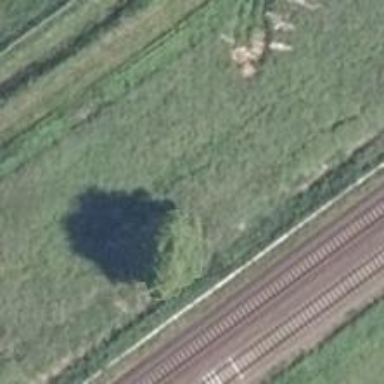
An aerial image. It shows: Single tag "natural: tree."